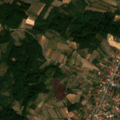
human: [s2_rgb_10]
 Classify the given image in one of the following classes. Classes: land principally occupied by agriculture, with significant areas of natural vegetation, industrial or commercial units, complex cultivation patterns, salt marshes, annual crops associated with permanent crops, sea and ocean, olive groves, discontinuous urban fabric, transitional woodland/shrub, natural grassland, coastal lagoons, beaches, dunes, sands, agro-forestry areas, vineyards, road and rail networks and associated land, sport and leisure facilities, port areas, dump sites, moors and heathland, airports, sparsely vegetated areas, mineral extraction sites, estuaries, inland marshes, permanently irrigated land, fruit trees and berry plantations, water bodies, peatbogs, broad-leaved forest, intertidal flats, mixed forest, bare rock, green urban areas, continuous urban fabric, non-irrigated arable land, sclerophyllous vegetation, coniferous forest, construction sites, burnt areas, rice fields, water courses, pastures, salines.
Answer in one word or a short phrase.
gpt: discontinuous urban fabric, non-irrigated arable land, complex cultivation patterns, land principally occupied by agriculture, with significant areas of natural vegetation, broad-leaved forest